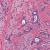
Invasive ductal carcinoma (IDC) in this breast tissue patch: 1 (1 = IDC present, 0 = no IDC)